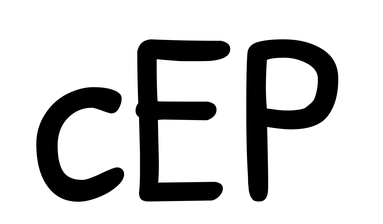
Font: PatrickHand-Regular